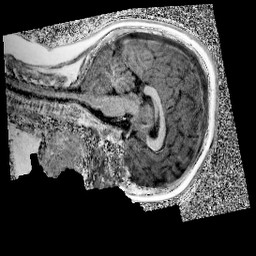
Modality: UNIT1
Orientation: sagittal
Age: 9
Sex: male
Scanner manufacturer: siemens
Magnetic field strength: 3 T
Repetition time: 4 s
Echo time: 0.00299 s